Question: I'm sure I'm missing something very basic. I'm setting up a collection of fetched objects
'collection.fetch({reset: true})'
based on a model that contains a 'defaults' property.
However, when I view the fetched collection in the console I have an extra model in it, which is set with the default attributes. Why is this happening? More importantly, how do I prevent it?
'''
var diningApp = diningApp || {};
(function(){
"use strict";
diningApp.MenuItem = Backbone.Model.extend({
defaults: {
service_unit: null,
course: null,
formal_name: null,
meal: null,
portion_size: null,
service_unit_id: null
}
});
var MenuCollection = Backbone.Collection.extend({
model: diningApp.MenuItem,
url: '/api/dining/get_menus',
parse: function(response){
return response.menu_items;
}
});
diningApp.menuCollection = new MenuCollection();
diningApp.menuCollection.fetch({reset: true});
})();
'''
Here is a portion of the JSON response from the server:
'''
{
"status": "ok",
"menu_items": [
{
"service_unit": "Faculty House",
"course": "Entrees",
"formal_name": "Local CF Fried Eggs GF",
"meal": "BREAKFAST",
"portion_size": "1 Egg",
"service_unit_id": 0
},
{
"service_unit": "Faculty House",
"course": "Entrees",
"formal_name": "CageFree Scrambled Eggs GF",
"meal": "BREAKFAST",
"portion_size": "2 eggs",
"service_unit_id": 0
}]
}
'''
And here's the resulting collection in the console:

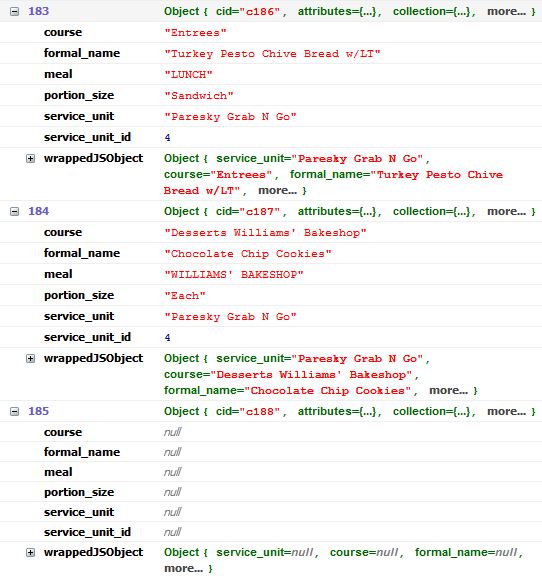
Answer: If you dig a bit into Backone's source code to check what happens when you reset a collection, you'll end looking at <URL>. The lines of interest to your problem are :
'''
// Turn bare objects into model references,
// and prevent invalid models from being added.
for (i = 0, l = models.length; i < l; i++) {
attrs = models[i] || {};
// ...
'''
This means that each falsy (false, null, etc.) item in the array is converted to an empty object before being cast into a model and receiving default values.
Either
- - or alter your 'parse' method to clean up you array'''
parse: function(response){
return _.compact(response.menu_items);
}
'''